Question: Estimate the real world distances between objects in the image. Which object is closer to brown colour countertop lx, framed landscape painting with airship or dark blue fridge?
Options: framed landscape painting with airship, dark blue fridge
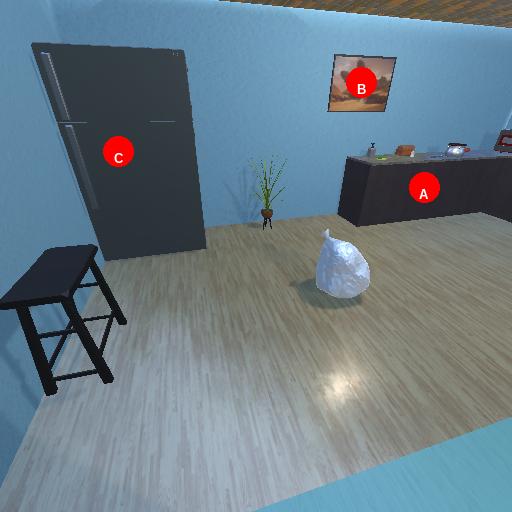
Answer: framed landscape painting with airship